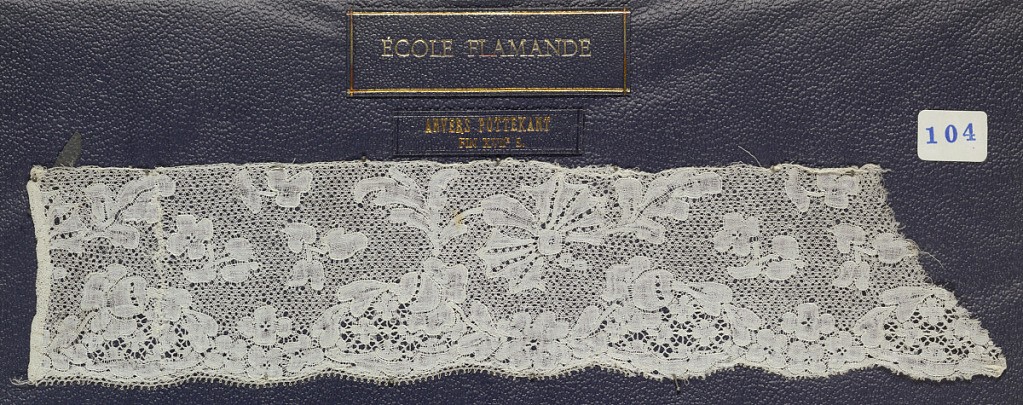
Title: Edging
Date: early 18th century
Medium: Technique: bobbin lace
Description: Bobbin lace sample joined, floral forms; early 18th century Pottikant Flemish